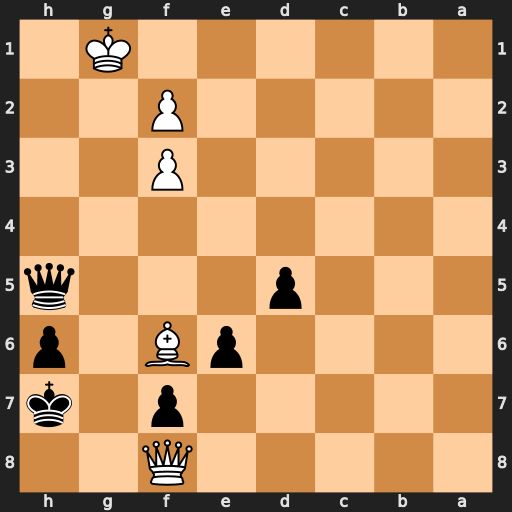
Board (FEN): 5Q2/5p1k/4pB1p/3p3q/8/5P2/5P2/6K1
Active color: b
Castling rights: -
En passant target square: -
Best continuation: Qg6+ Kf1 Qxf6